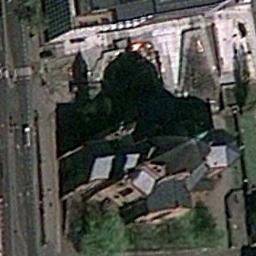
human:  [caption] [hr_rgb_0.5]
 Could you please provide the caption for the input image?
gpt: A cathedral with a gray roof  The main house in the middle of the church has several round roofs  There are many trees and a road around the church  There are many cars on the road .

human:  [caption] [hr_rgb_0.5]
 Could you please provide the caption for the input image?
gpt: The church with a tower and a circular pointed dome is surrounded by other buildings and some roads .

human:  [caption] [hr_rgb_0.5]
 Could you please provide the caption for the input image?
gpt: The church is next to the road .

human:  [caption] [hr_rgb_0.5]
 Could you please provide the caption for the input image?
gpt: This is a church with roofs jutting out from the middle .

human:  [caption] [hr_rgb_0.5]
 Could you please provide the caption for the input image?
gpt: A church is by the roadside and beside some green plants .